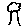
Label: tree